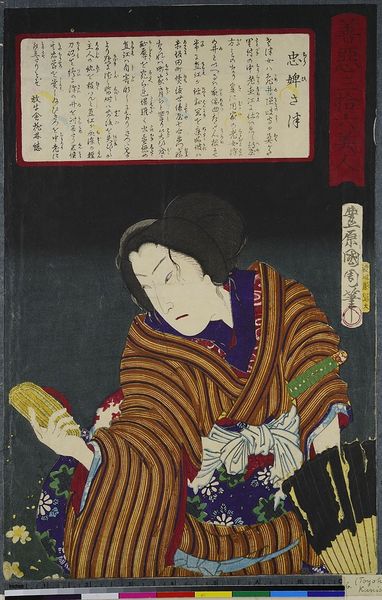
Titel: Chuhi satsu, aus der Serie: Die 16 Schönheiten von Gut und Böse
Künstler: Toyohara Kunichika
Standort: Hamburg
Institution: Museum für Kunst und Gewerbe Hamburg
Schlagwörter: blau, hand, gelb, grün, blumen, frau, frisur, haar, kleid, mund, nase, schwarz, zeichen, gürtel, rot, tuch, fächer, malerei, muster, schleife, halten, stoff, holzschnitt, japan, schrift, brauen, ornamente, streifen, japonismus, japanisch, druck, druckgraphik, druckgrafik, buchstaben, schuh, senkrecht, china, zeit, binden, farbholzschnitt, kimono, chinesische zeichen, reproduktionen, druckerzeugnisse, japanische zeichen, meiji, ukiyo